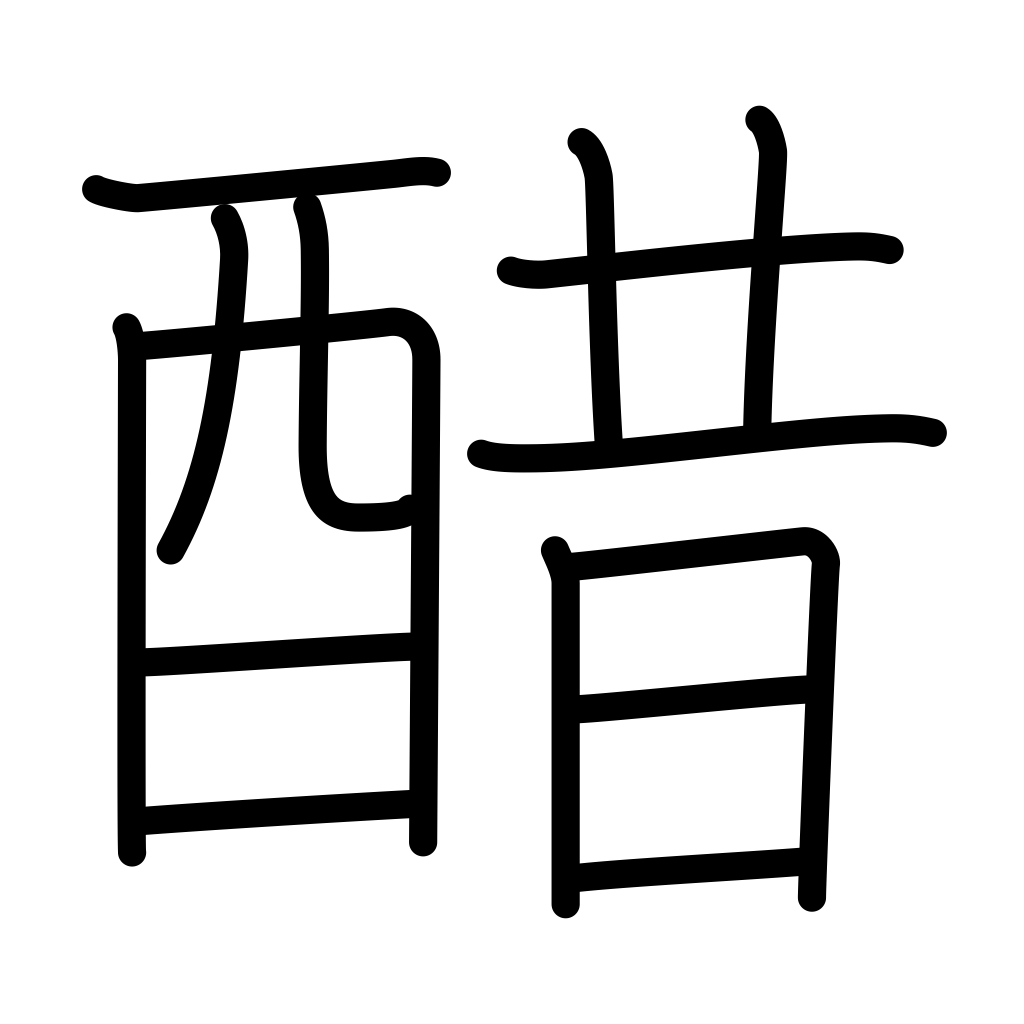
Meaning: vinegar